Interaction volume radius: 5 \u00c5
Interaction volume height: 30 \u00c5
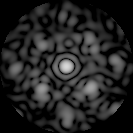
Disorder parameter: 0.5177